Aerial crown-view tile of a tropical tree (Barro Colorado Island, Panama), acquired 20250616:
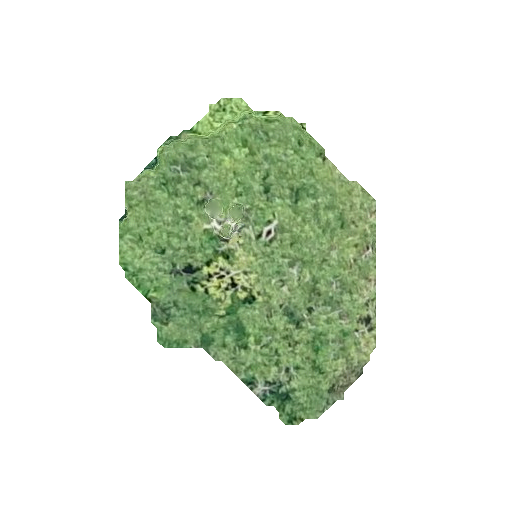
Species: Astronium graveolens
GBIF accepted scientific name: Astronium graveolens
Crown area: 84.552 m²